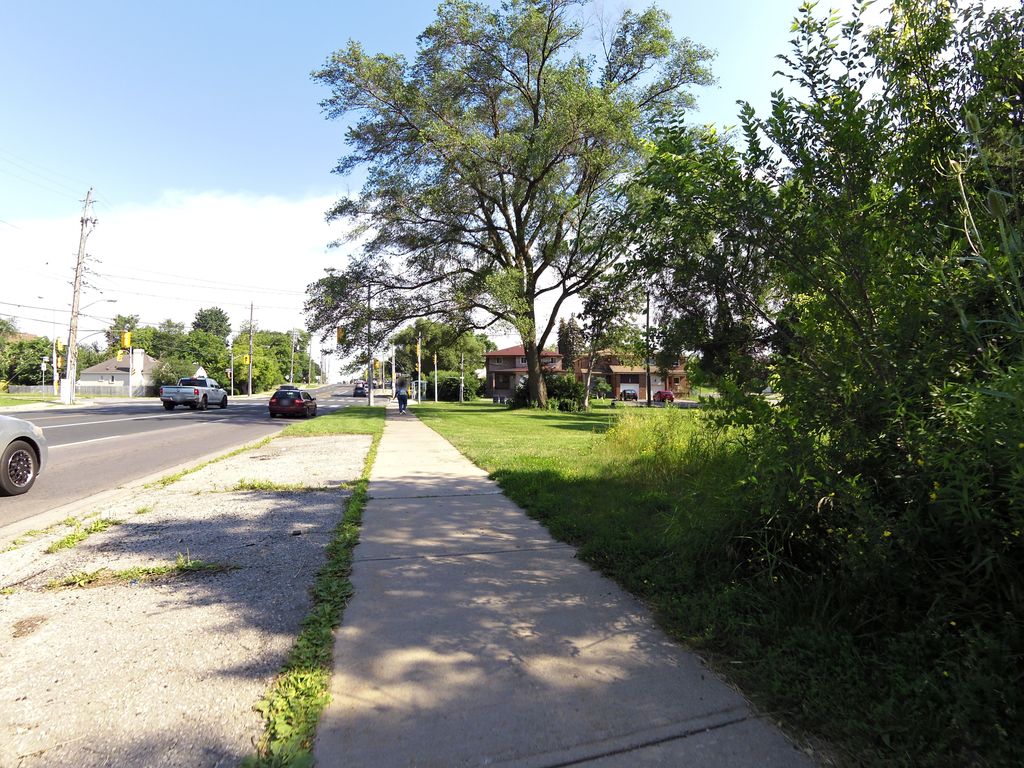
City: toronto